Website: home-depot
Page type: customer-info-address
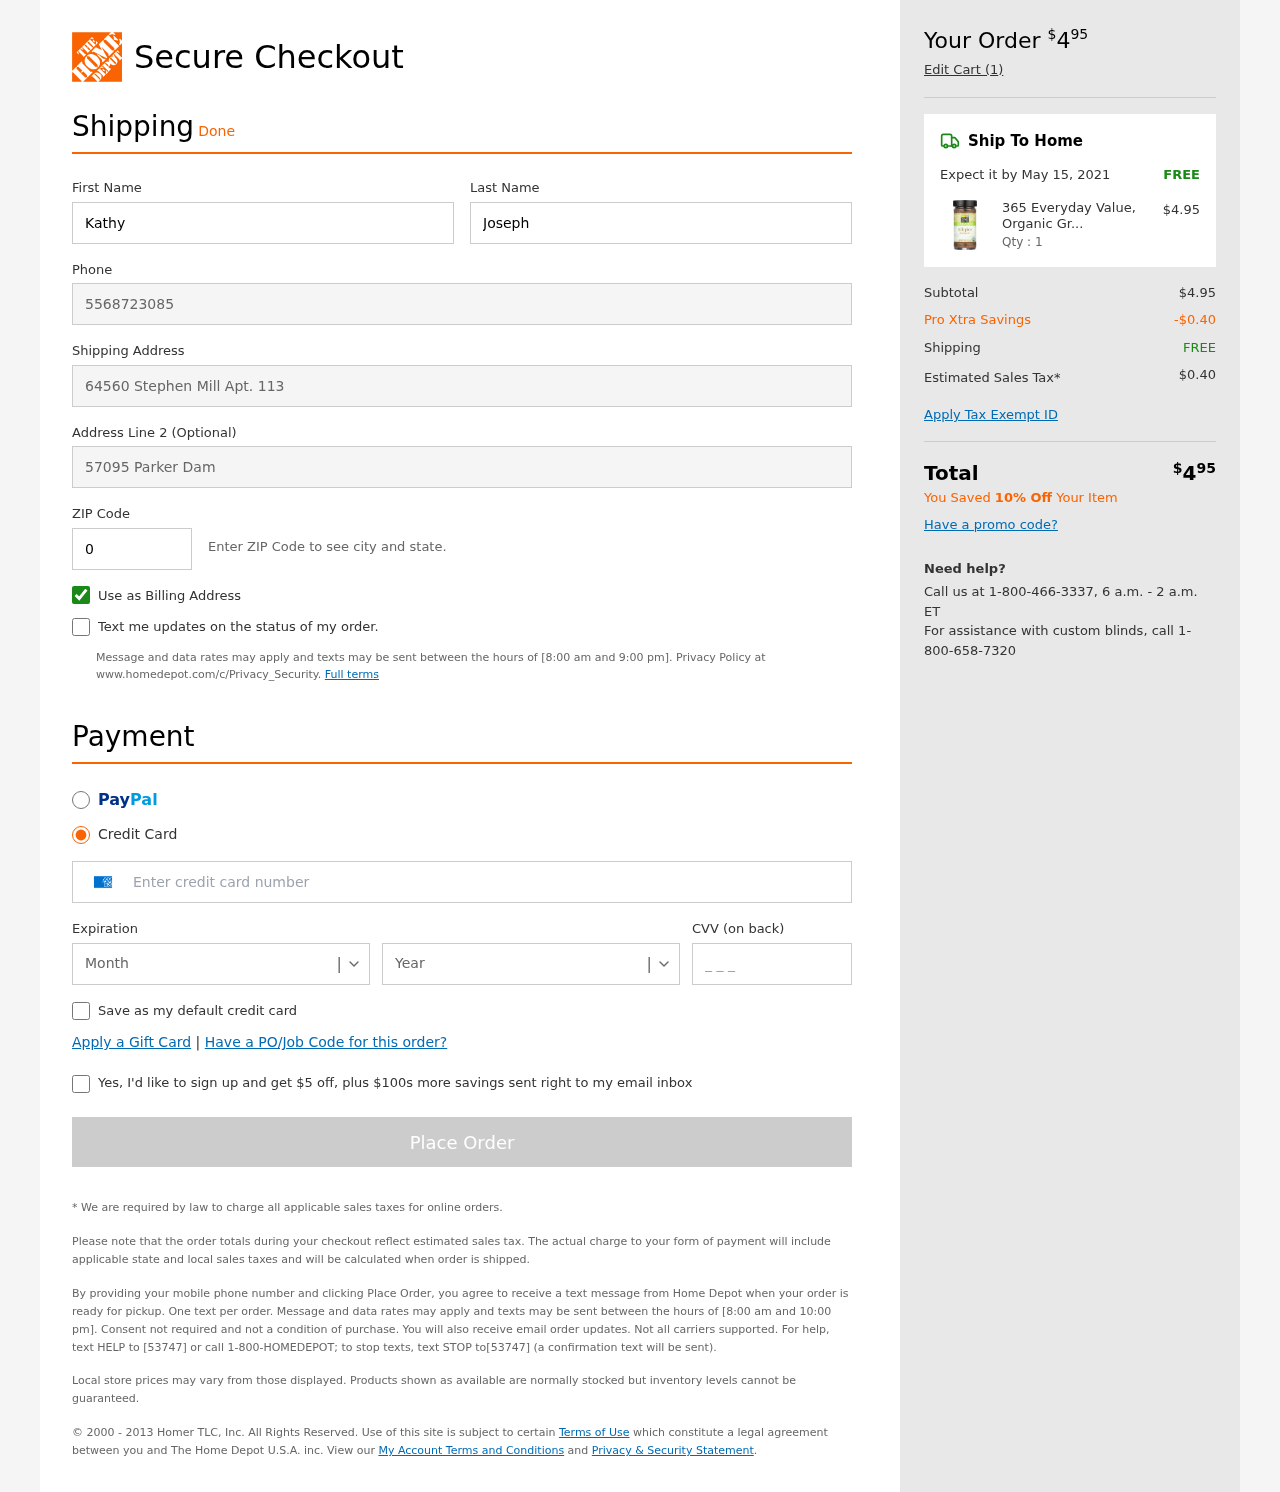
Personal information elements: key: PII_CARD_CVV
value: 1862
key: PII_CARD_EXPIRY_MONTH
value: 07
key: PII_CARD_EXPIRY_YEAR
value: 27
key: PII_CARD_NUMBER
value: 3776 2894 8063 352
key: PII_FIRSTNAME
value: Kathy
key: PII_LASTNAME
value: Joseph
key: PII_PHONE
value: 5568723085
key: PII_POSTCODE
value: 07626
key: PII_STREET
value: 64560 Stephen Mill Apt. 113
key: PII_STREET2
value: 57095 Parker Dam
Product elements: key: PRODUCT1_NAME
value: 365 Everyday Value, Organic Ground Allspice, 1.83 oz
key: PRODUCT1_PRICE
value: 4.95
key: PRODUCT1_QUANTITY
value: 1
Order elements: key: ORDER_TOTAL
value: $495
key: ORDER_NUM_ITEMS
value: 1
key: ORDER_DELIVERY_DATE
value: May 15, 2021
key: ORDER_SHIPPING_COST
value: FREE
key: ORDER_SUBTOTAL
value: $4.95
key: ORDER_DISCOUNT
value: -$0.40
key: ORDER_SHIPPING_COST2
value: FREE
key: ORDER_TAX
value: $0.40
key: ORDER_TOTAL2
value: $495
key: ORDER_SAVINGS_MESSAGE
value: You Saved 10% Off Your Item